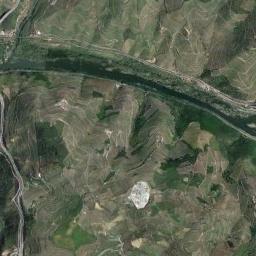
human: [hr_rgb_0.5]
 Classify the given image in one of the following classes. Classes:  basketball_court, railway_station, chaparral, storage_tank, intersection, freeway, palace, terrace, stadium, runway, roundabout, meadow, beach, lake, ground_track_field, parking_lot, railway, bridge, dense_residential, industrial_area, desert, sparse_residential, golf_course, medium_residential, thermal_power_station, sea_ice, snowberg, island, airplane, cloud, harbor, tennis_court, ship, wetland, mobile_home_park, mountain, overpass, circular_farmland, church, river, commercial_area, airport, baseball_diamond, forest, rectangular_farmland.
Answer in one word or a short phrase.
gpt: river